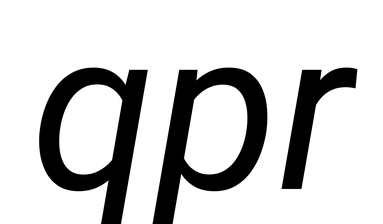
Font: Roboto-Italic_Italic